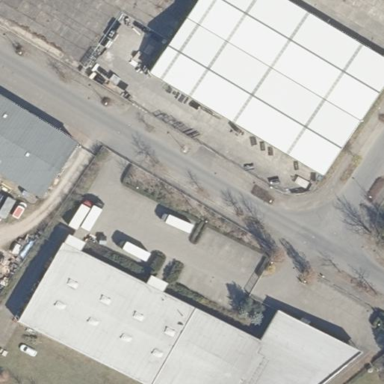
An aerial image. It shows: Industrial building.